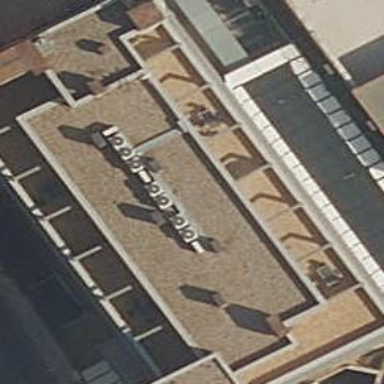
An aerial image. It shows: Government building.